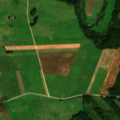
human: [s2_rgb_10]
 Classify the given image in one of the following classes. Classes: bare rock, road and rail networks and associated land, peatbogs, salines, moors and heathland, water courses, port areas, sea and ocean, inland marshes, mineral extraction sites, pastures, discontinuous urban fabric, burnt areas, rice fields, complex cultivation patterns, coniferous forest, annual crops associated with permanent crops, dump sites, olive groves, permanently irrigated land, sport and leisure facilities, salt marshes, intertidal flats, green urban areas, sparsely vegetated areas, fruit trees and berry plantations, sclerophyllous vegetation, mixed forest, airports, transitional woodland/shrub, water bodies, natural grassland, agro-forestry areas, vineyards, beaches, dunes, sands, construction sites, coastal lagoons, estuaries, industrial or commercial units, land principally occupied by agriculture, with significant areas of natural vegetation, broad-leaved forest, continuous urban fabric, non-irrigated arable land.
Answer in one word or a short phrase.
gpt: non-irrigated arable land, pastures, land principally occupied by agriculture, with significant areas of natural vegetation, coniferous forest